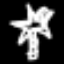
Label: palm tree